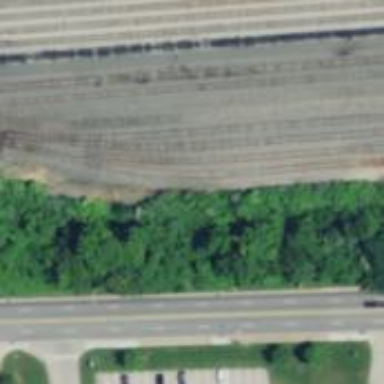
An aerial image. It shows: Railway yard used for servicing trains.